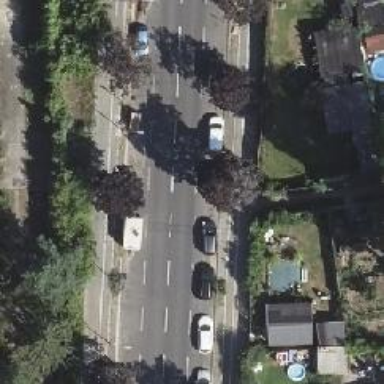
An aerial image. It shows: Tertiary road with asphalt surface. There are sidewalks on both sides and cycle track.